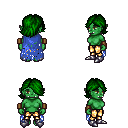
a pixel art fantasy rpg character, female body template, orc, green skin, blue tattered cape, gold greaves, green swoop hairstyle, leather bracers, metal boots, four views (front, back, left, right), 2x2 character sprite sheet, small pixel art, hard edges, no anti-aliasing